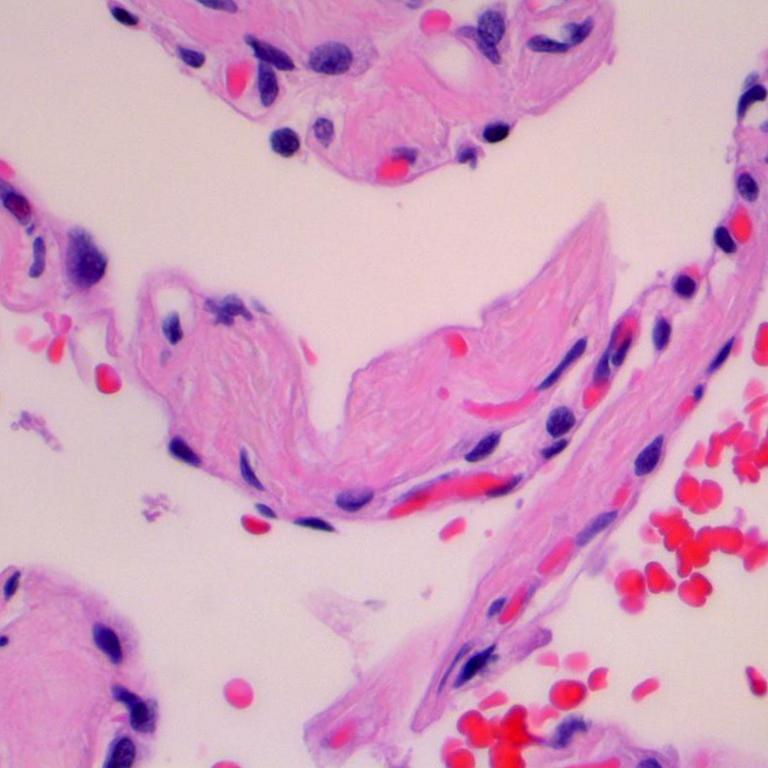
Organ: lung
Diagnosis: benign